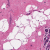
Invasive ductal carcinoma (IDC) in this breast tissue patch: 0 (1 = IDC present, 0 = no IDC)